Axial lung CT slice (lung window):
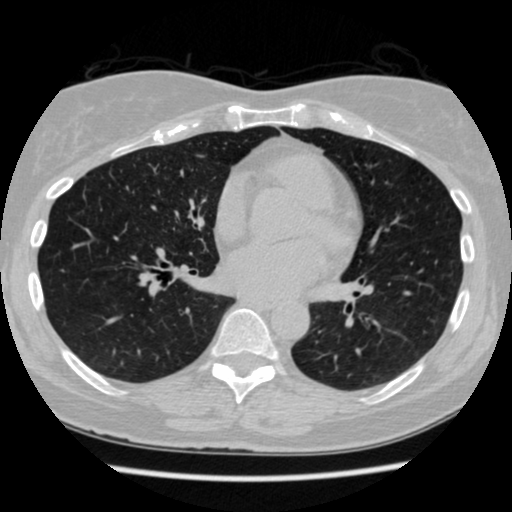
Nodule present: no